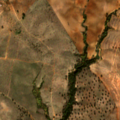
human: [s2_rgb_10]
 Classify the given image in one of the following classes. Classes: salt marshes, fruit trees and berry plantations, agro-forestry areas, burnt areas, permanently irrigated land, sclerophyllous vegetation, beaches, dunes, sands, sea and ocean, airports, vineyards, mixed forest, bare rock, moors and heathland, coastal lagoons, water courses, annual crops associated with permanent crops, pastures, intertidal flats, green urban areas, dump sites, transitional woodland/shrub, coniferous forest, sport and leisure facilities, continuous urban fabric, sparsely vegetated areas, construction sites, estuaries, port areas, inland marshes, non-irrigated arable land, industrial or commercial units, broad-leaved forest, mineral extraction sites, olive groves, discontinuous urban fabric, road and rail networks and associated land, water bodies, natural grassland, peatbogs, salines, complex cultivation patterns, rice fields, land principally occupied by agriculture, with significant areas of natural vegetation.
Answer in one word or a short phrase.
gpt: non-irrigated arable land, olive groves, agro-forestry areas